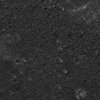
Atmospheric dust classification: not_dusty